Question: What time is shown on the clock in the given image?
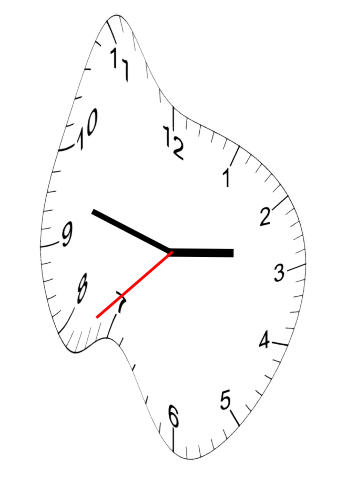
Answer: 02:47:38